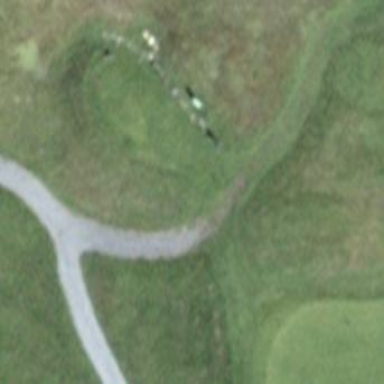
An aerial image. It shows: Golf tee on grassy land.